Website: home-depot
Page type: store-pickup
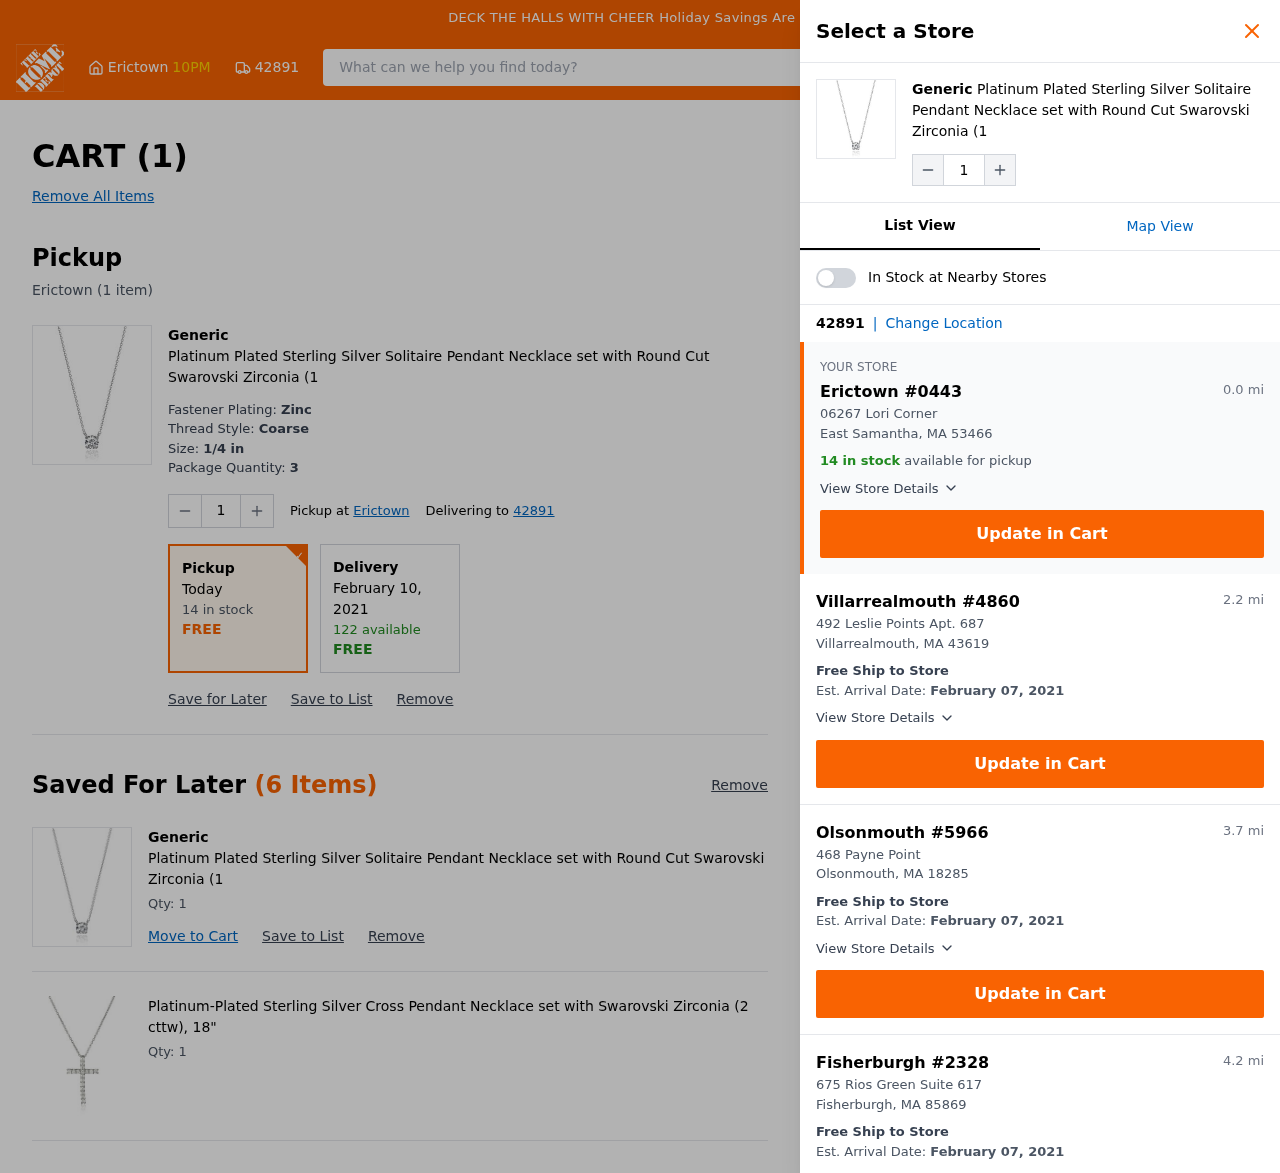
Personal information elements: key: PII_CITY
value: Erictown
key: PII_LOCATION1_CITY_STATE_ZIP
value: East Samantha, MA 53466
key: PII_LOCATION1_STREET
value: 06267 Lori Corner
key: PII_LOCATION2_CITY
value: Villarrealmouth
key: PII_LOCATION2_CITY_STATE_ZIP
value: Villarrealmouth, MA 43619
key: PII_LOCATION2_STREET
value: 492 Leslie Points Apt. 687
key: PII_LOCATION3_CITY
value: Olsonmouth
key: PII_LOCATION3_CITY_STATE_ZIP
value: Olsonmouth, MA 18285
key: PII_LOCATION3_STREET
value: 468 Payne Point
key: PII_LOCATION4_CITY
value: Fisherburgh
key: PII_LOCATION4_CITY_STATE_ZIP
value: Fisherburgh, MA 85869
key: PII_LOCATION4_STREET
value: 675 Rios Green Suite 617
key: PII_POSTCODE
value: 42891
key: PII_POSTCODE_FULL
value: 42891
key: PII_POSTCODE_NUMERIC
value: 42891
Product elements: key: PRODUCT1_BRAND
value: Generic
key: PRODUCT1_NAME
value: Platinum Plated Sterling Silver Solitaire Pendant Necklace set with Round Cut Swarovski Zirconia (1
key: PRODUCT2_NAME
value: Platinum-Plated Sterling Silver Cross Pendant Necklace set with Swarovski Zirconia (2 cttw), 18"
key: PRODUCT1_BRAND2
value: Generic
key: PRODUCT1_NAME2
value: Platinum Plated Sterling Silver Solitaire Pendant Necklace set with Round Cut Swarovski Zirconia (1
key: PRODUCT1_BRAND3
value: Generic
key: PRODUCT1_NAME3
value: Platinum Plated Sterling Silver Solitaire Pendant Necklace set with Round Cut Swarovski Zirconia (1
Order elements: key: ORDER_NUM_ITEMS
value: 1
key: ORDER_NUM_ITEMS2
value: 1
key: ORDER_ITEM_QTY
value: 1
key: ORDER_DATE
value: Today
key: ORDER_DELIVERY_DATE
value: February 10, 2021
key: ORDER_SHIPPING_DATE
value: February 07, 2021
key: ORDER_SHIPPING_DATE2
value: February 07, 2021
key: ORDER_SHIPPING_DATE3
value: February 07, 2021
Search elements: key: HEADER_SEARCH
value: What can we help you find today?
Other elements: key: SAVED_ITEM1_QTY
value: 1
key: SAVED_ITEM2_QTY
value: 1